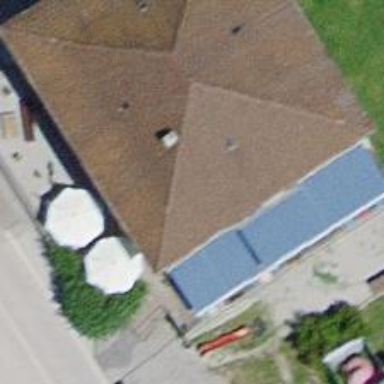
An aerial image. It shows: Restaurant.